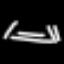
Label: line